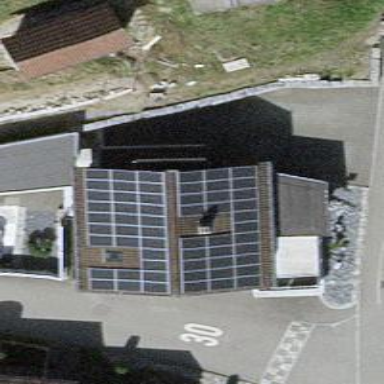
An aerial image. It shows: Solar power generator using photovoltaic panels.